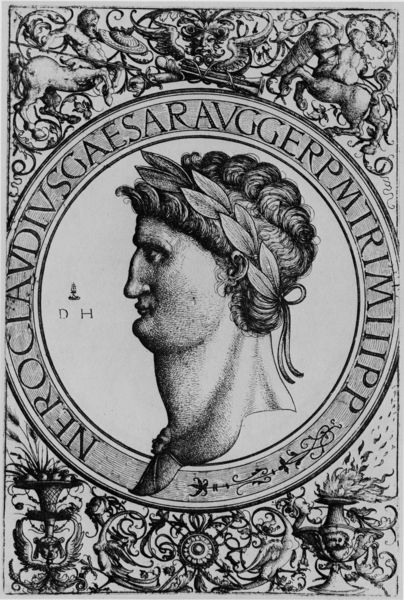
Titel: Medaille mit einem Bildnis von Nero
Künstler: Daniel Hopfer
Institution: (Seriendruck)
Schlagwörter: feuer, kopf, mann, weiß, menschen, grau, haar, mund, nase, ohr, profil, schwarz, zeichnung, blick, tiere, ornament, schleife, augen, band, gesicht, rahmen, bildnis, hals, portrait, porträt, auge, haare, kind, pflanzen, kinn, locken, pferd, pferde, rund, rundbild, tondo, gemüse, ranken, relief, schrift, wangen, grafik, graphik, kaiser, dick, inschrift, büste, seitenansicht, verzierung, fett, medaillon, zweig, druck, schwarzweiss, initialen, radierung, stich, seite, illustration, text, hässlich, entwurf, kranz, lorbeer, lorbeerkranz, rom, römer, halbprofil, seitenprofil, kentauren, centauer, kentaur, zentaur, zentauren, löwe, medaille, bänder, emblem, sieger, römisch, münze, latein, caesar, lohrbeer, rondo, umschrift, nero, dumm, imperator, heraldik, claudius, kuferstich, loorbeerkranz, clippeus, dh, kiopf, rondeo, imperiumn, runfd, lorbert